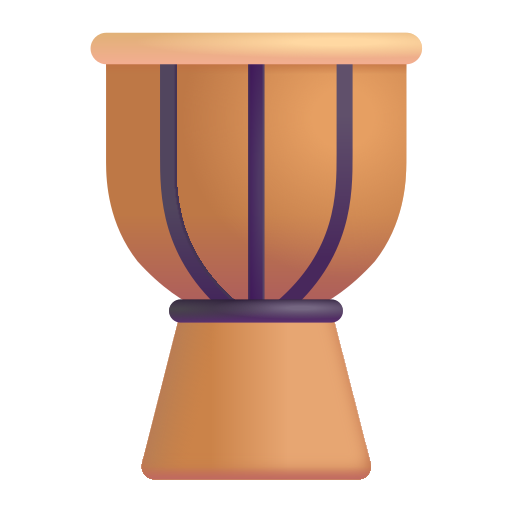
long drum color